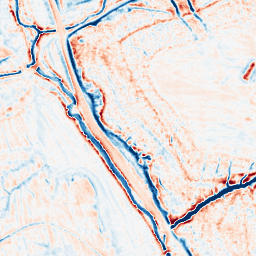
Category: multiscale
Decomposition family: dog_multiscale
Decomposition parameters: sigma_ratio: 1.4
n_scales: 5
base_sigma: 0.5
Upsampling method: quadratic
Upsampling parameters: scale: 8
Upsampling scale: 8